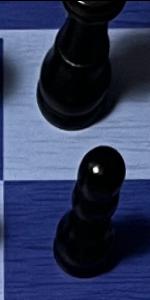
Label: Pawn_Black